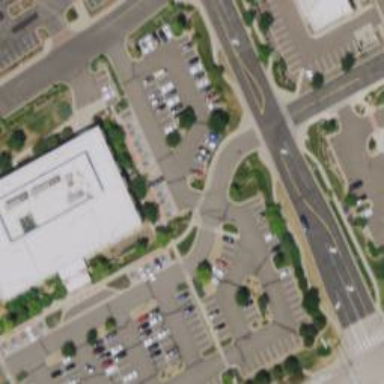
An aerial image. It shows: Parking space.